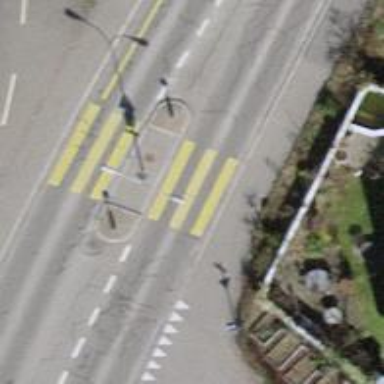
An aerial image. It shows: Footway with asphalt surface and zebra crossing.